Aerial crown-view tile of a tropical tree (Barro Colorado Island, Panama), acquired 20250915:
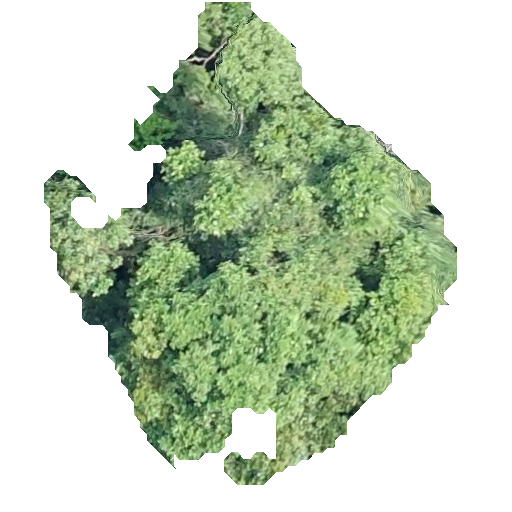
Species: Hieronyma alchorneoides
GBIF accepted scientific name: Hieronyma alchorneoides
Crown area: 160.94 m²